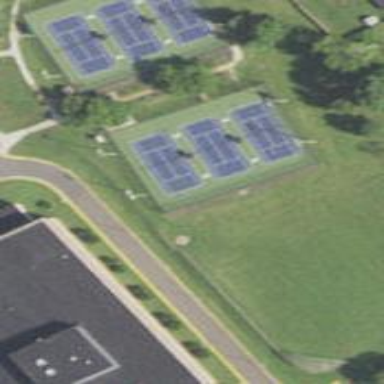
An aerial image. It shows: Tennis court on pitch designated for leisure land.